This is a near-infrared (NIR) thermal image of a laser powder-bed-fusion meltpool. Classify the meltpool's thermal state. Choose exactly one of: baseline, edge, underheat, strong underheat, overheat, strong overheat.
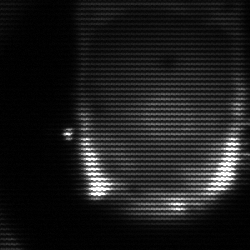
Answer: baseline